Question: What are the codes to create a table in MS Word?
I've used the record function for macro to see how it is written and i have no idea how to interpret this.
and can you not draw tables while recording a macro? It greys out the "draw table" function.
I need to make a talbe that has some merged cells within the table - it would be easier if i can draw the table and record using macro but it seems like i can't do that...

I've used the draw function to draw the follow table but i can't record it.
HELP?!
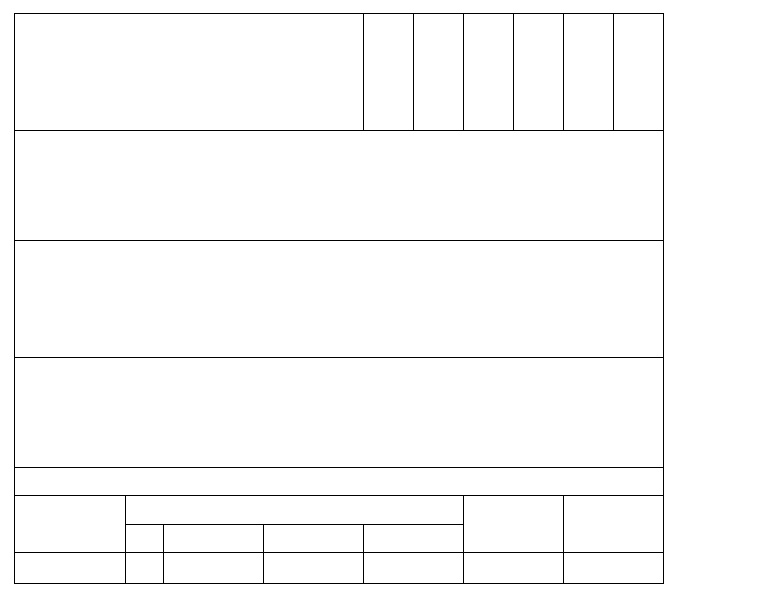
Answer: This should get you started.
'''
Sub Tester()
Dim x, w, c
ThisDocument.Tables(1).Delete
ThisDocument.Tables.Add Range:=Selection.Range, NumRows:=7, NumColumns:=1, _
DefaultTableBehavior:=wdWord9TableBehavior, _
AutoFitBehavior:=wdAutoFitFixed
With ThisDocument.Tables(1)
.Rows.Height = 70
w = .Rows(1).Cells(1).Width
.Rows(1).Cells(1).Split 1, 7
.Rows(1).Cells(1).Width = w / 2
For x = 2 To 7
.Rows(1).Cells(x).Width = (w / 2) / 6
Next x
.Rows(5).Height = 15
.Rows(7).Height = 15
.Rows(7).Cells(1).Split 1, 7
.Rows(6).Cells(1).Split 1, 4
.Rows(6).Cells(2).Split 2, 1
'Once you merge cells it gets difficult to use .Rows, but
' you can still address individual cells. Use the loop below to
' find out which one you need to operate on...
x = 1
For Each c In .Range.Cells
c.Range.Text = x
x = x + 1
Next c
.Range.Cells(16).Split 1, 4
'you can figure out setting the exact required widths...
End With
End Sub
'''